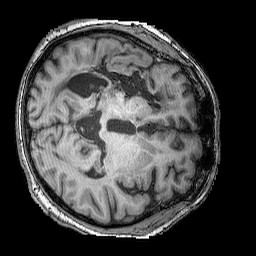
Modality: T1w
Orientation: axial
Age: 56
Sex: male
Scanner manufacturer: siemens
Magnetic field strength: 3 T
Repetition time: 2.25 s
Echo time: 0.00411 s